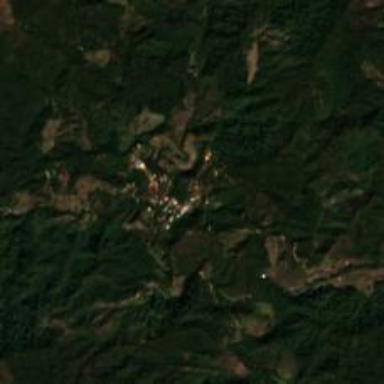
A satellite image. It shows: Small hamlet.